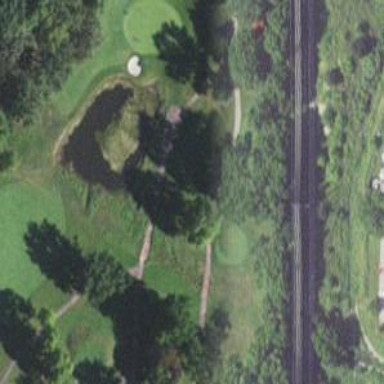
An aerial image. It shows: Service road on bridge designed for golf cartpath.